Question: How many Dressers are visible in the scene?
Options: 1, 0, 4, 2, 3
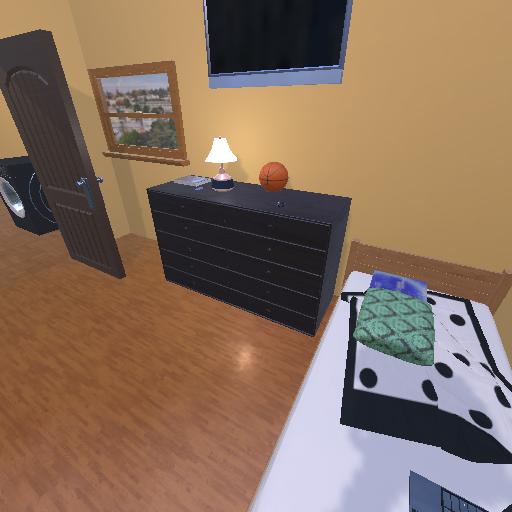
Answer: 1